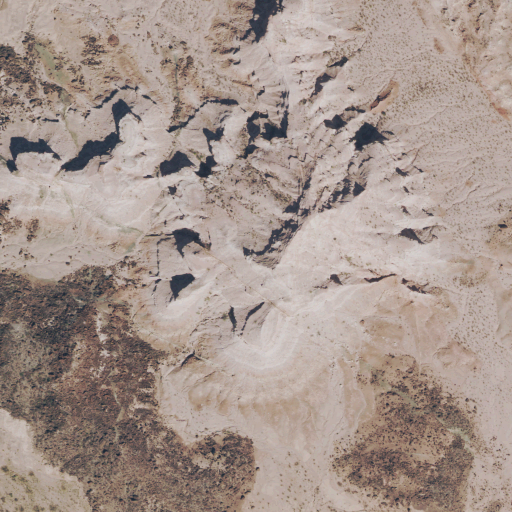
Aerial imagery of mountain in Texas named Red Hill containing shrub and barren land